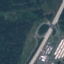
Label: Highway